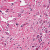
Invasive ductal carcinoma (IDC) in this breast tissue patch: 0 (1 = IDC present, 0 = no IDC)